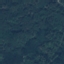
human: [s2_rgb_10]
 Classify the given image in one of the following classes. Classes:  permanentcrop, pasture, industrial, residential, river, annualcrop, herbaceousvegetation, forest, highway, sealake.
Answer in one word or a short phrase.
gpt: Forest